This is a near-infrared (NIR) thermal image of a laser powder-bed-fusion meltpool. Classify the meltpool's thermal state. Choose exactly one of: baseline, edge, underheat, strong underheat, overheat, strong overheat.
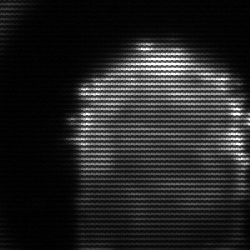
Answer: baseline